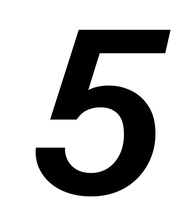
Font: InstrumentSans-Italic_SemiBold_Italic